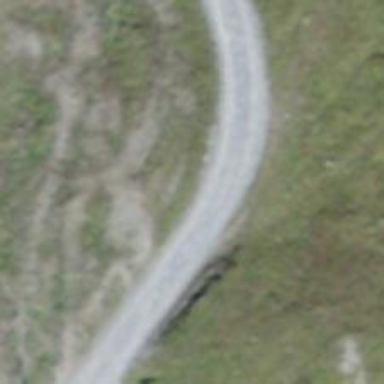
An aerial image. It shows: Gravel track with grade2 tracktype.